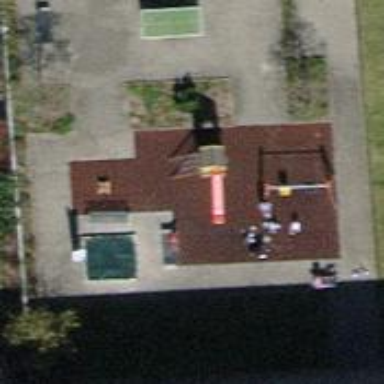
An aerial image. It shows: Playground area for leisure land.